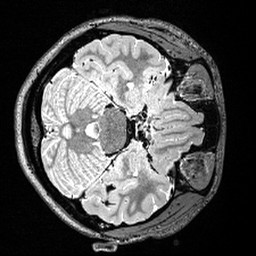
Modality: T2w
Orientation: axial
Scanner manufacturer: siemens
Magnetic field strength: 3 T
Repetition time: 3.2 s
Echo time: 0.566 s